Field crop: tomato
Growth stage: 2
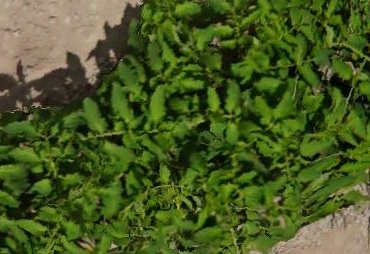
Species: tomato